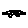
Label: car